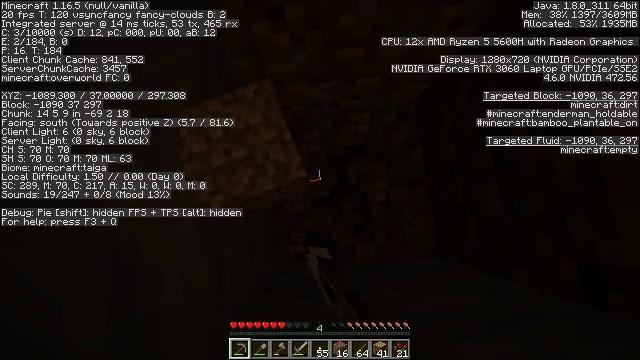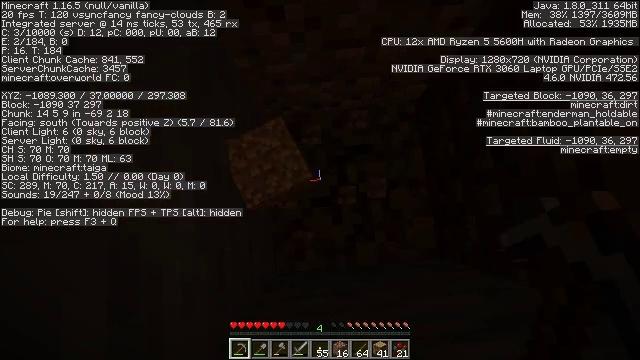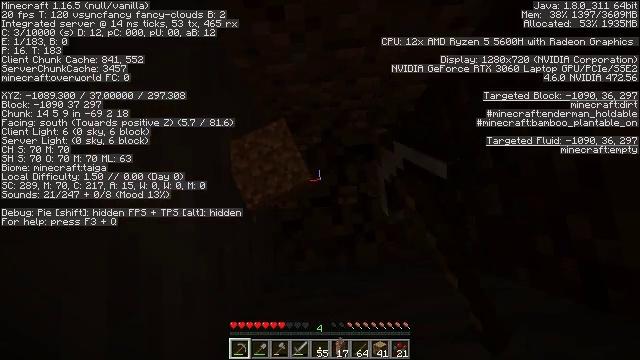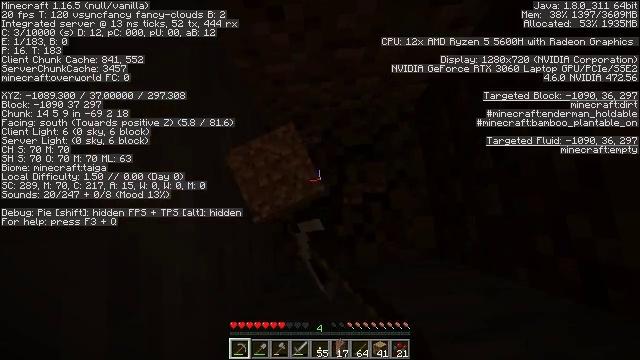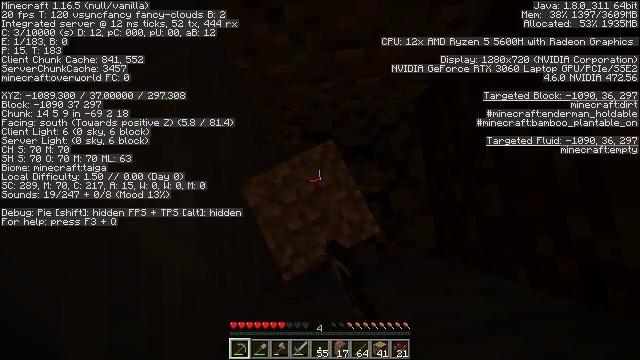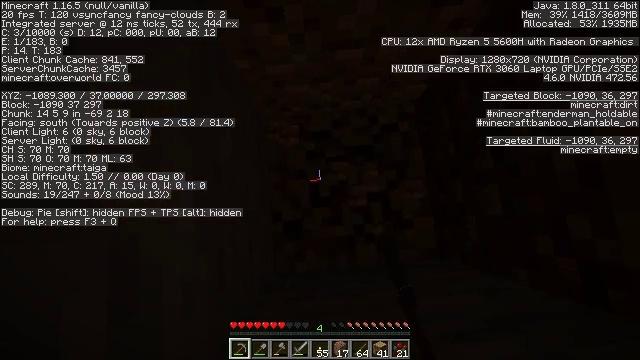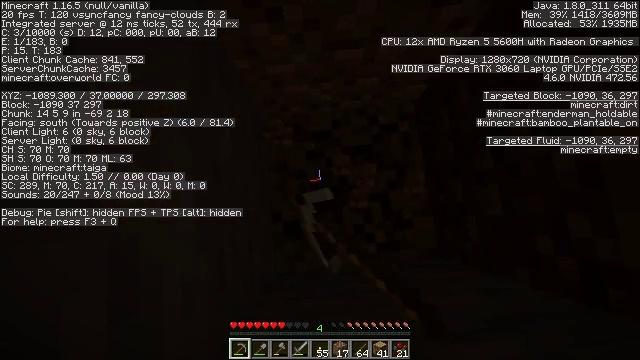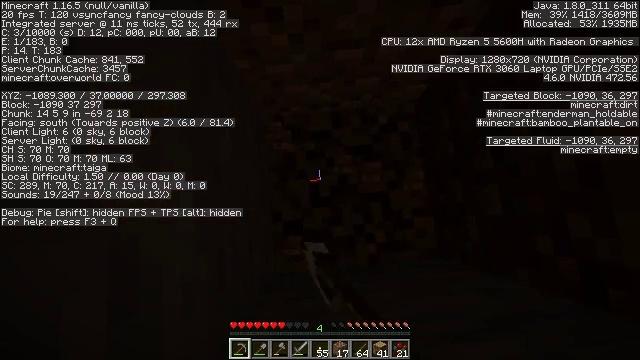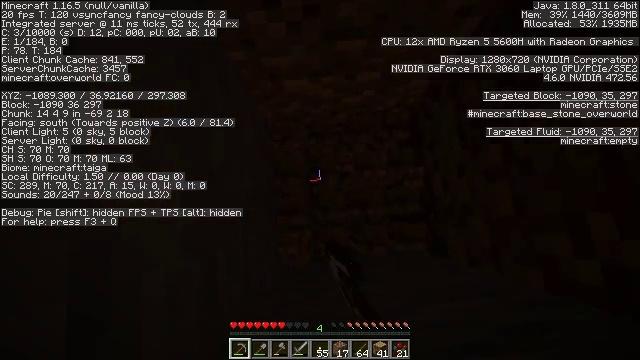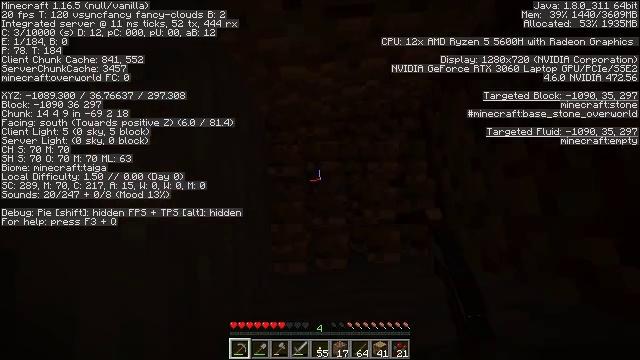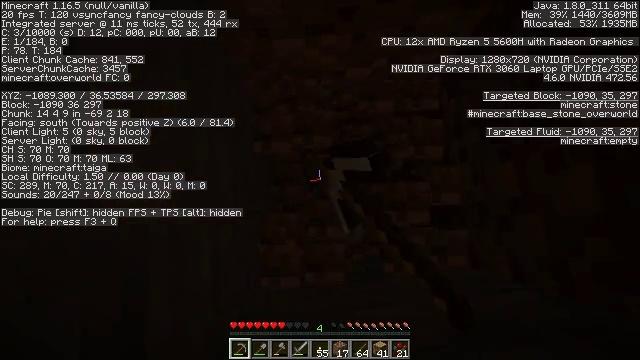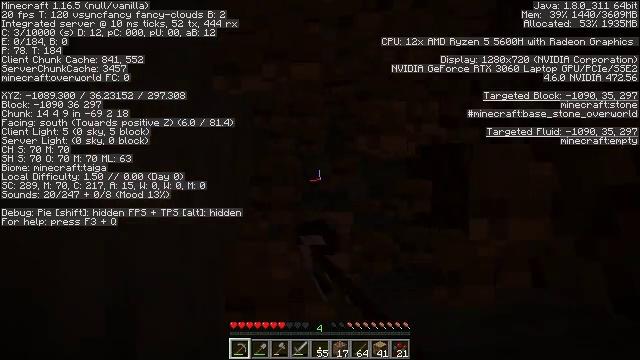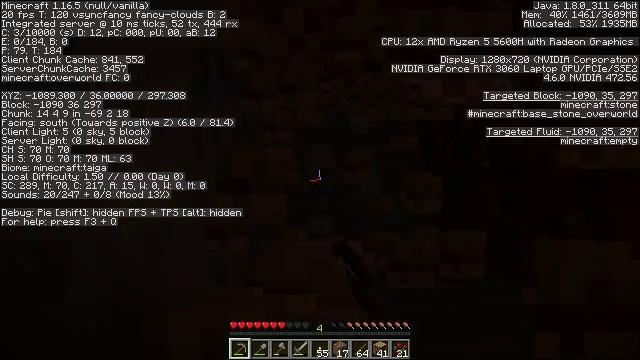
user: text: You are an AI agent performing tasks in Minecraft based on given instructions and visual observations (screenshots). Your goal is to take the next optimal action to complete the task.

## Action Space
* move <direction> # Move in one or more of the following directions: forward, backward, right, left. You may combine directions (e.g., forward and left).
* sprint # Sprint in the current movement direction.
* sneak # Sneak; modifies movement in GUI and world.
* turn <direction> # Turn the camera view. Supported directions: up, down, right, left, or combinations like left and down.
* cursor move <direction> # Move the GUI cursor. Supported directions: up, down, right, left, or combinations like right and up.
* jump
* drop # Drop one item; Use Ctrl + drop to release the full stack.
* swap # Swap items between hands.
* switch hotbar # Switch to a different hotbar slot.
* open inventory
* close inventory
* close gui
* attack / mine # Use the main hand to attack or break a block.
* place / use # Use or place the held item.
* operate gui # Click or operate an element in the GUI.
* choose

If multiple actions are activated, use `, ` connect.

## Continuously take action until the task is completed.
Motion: motion action
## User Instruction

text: Attack the ground to gather dirt.
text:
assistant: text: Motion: attack / mine
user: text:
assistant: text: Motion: attack / mine
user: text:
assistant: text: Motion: attack / mine
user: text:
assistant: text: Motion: attack / mine
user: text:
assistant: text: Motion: attack / mine
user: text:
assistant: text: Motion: attack / mine
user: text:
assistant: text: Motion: attack / mine
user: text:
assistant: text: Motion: attack / mine
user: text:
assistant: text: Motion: attack / mine
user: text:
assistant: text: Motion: attack / mine
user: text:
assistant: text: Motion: attack / mine
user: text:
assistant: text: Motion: attack / mine
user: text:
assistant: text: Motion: attack / mine